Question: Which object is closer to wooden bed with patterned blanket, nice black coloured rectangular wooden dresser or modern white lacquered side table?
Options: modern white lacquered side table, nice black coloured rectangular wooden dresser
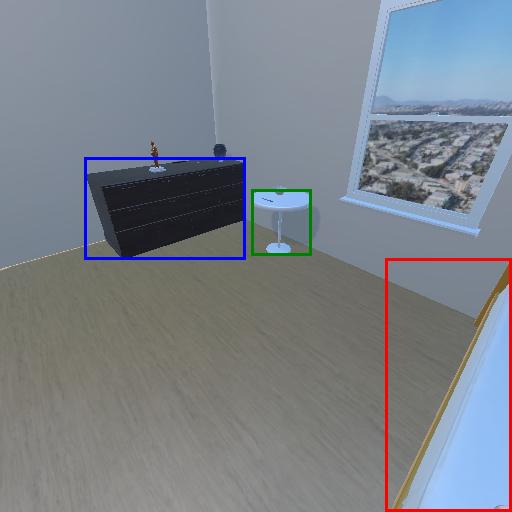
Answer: modern white lacquered side table